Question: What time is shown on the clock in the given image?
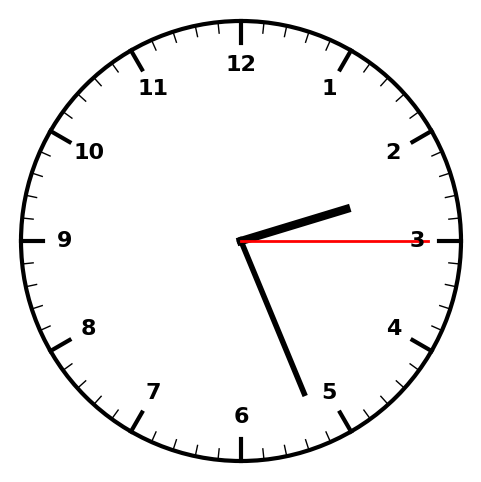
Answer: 02:26:15